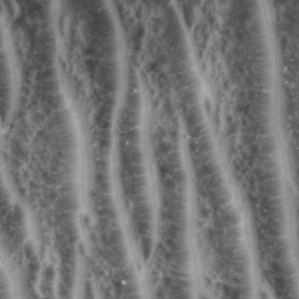
Label: non_frost